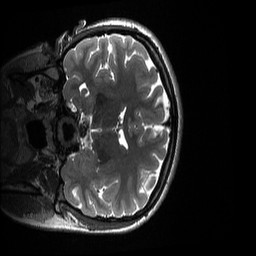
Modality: T2w
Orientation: coronal
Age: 19
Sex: female